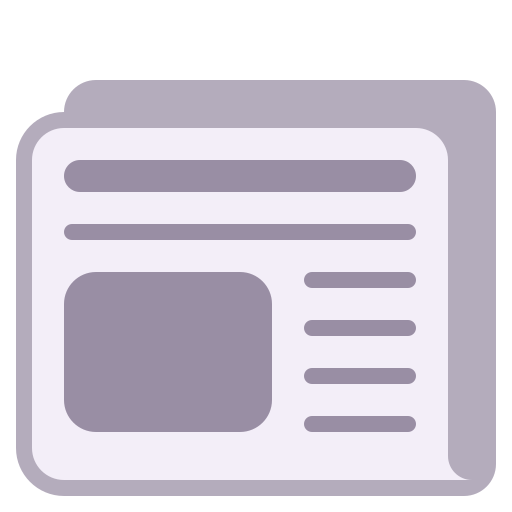
newspaper flat